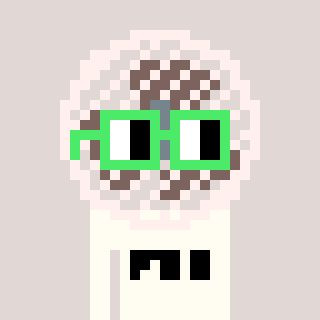
a pixel art character with square light green glasses, a fan-shaped head and a grayscale-colored body on a warm background